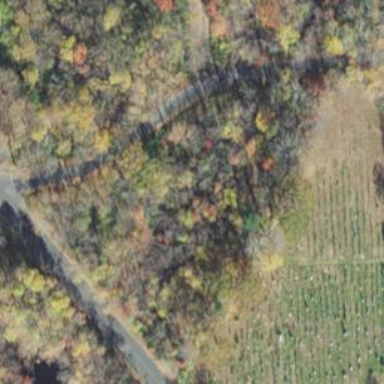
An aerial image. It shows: Cemetery area categorized as "Cemetery".